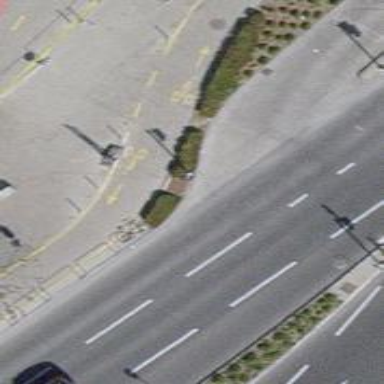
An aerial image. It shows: Asphalt cycleway with asphalt footway.